Field crop: maize
Growth stage: 2
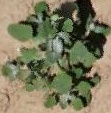
Species: chenopodium